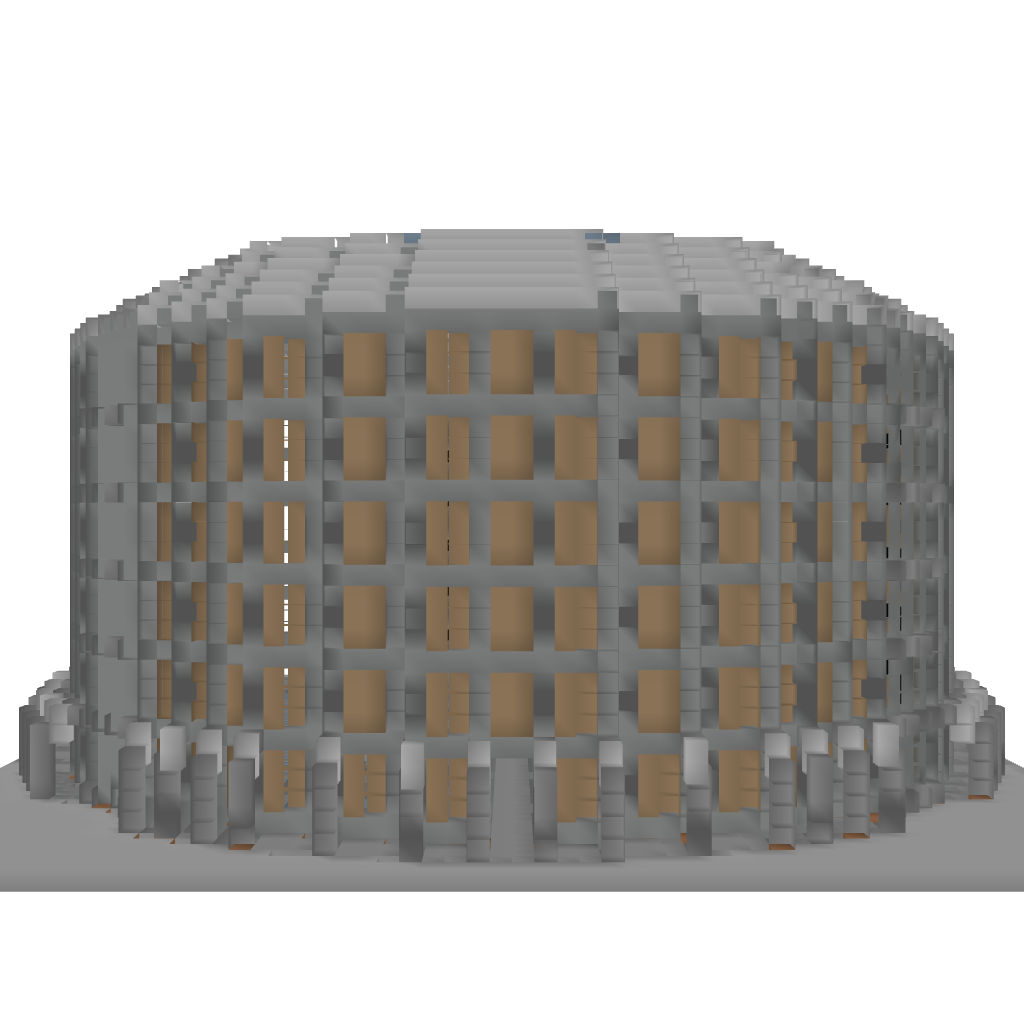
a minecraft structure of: PvP Arena